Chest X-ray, AP view. Patient: 54 years old, sex M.
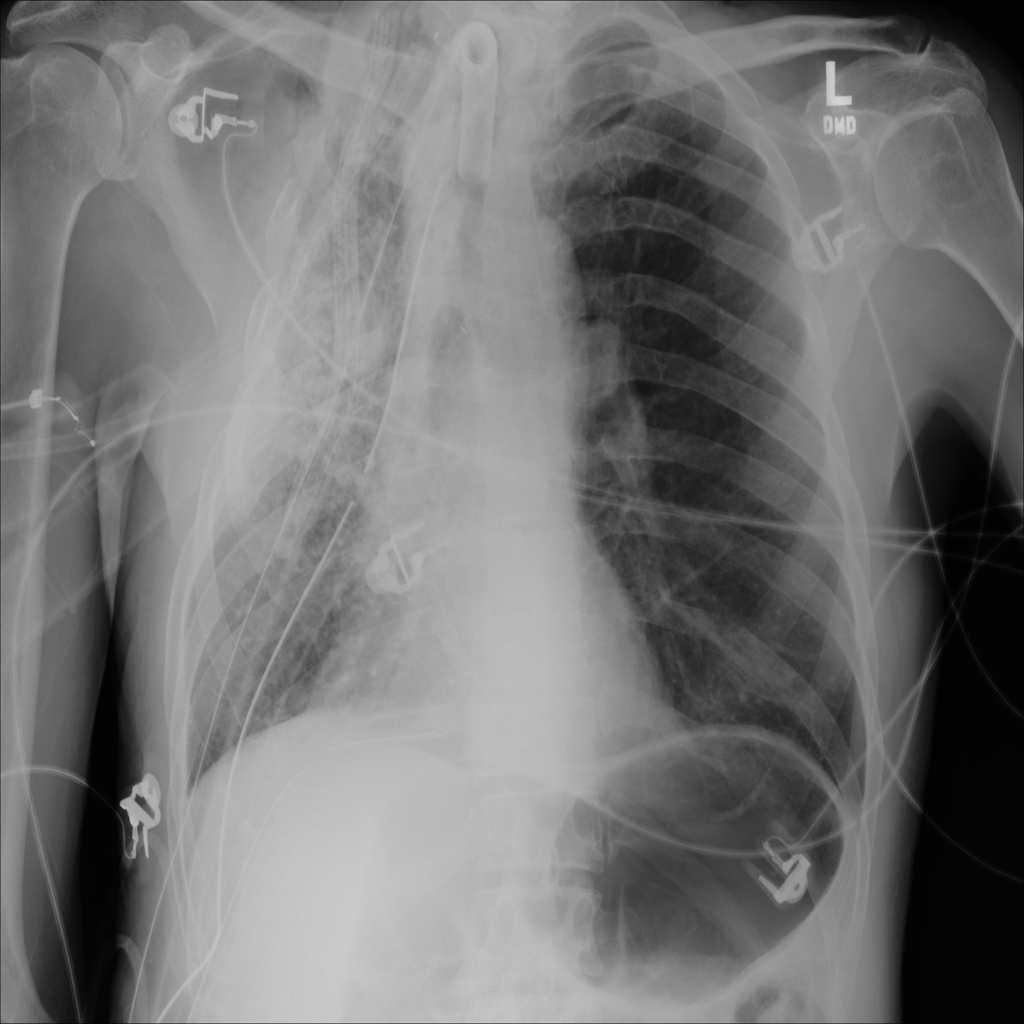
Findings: Effusion, Nodule